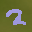
Label: 2